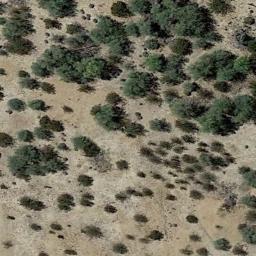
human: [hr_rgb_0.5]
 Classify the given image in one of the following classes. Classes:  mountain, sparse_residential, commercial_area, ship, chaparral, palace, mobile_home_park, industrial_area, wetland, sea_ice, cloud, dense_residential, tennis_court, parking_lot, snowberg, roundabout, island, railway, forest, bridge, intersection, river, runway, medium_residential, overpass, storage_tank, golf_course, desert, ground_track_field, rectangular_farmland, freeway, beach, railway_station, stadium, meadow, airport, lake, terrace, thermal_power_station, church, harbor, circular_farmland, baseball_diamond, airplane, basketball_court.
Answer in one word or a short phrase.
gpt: chaparral